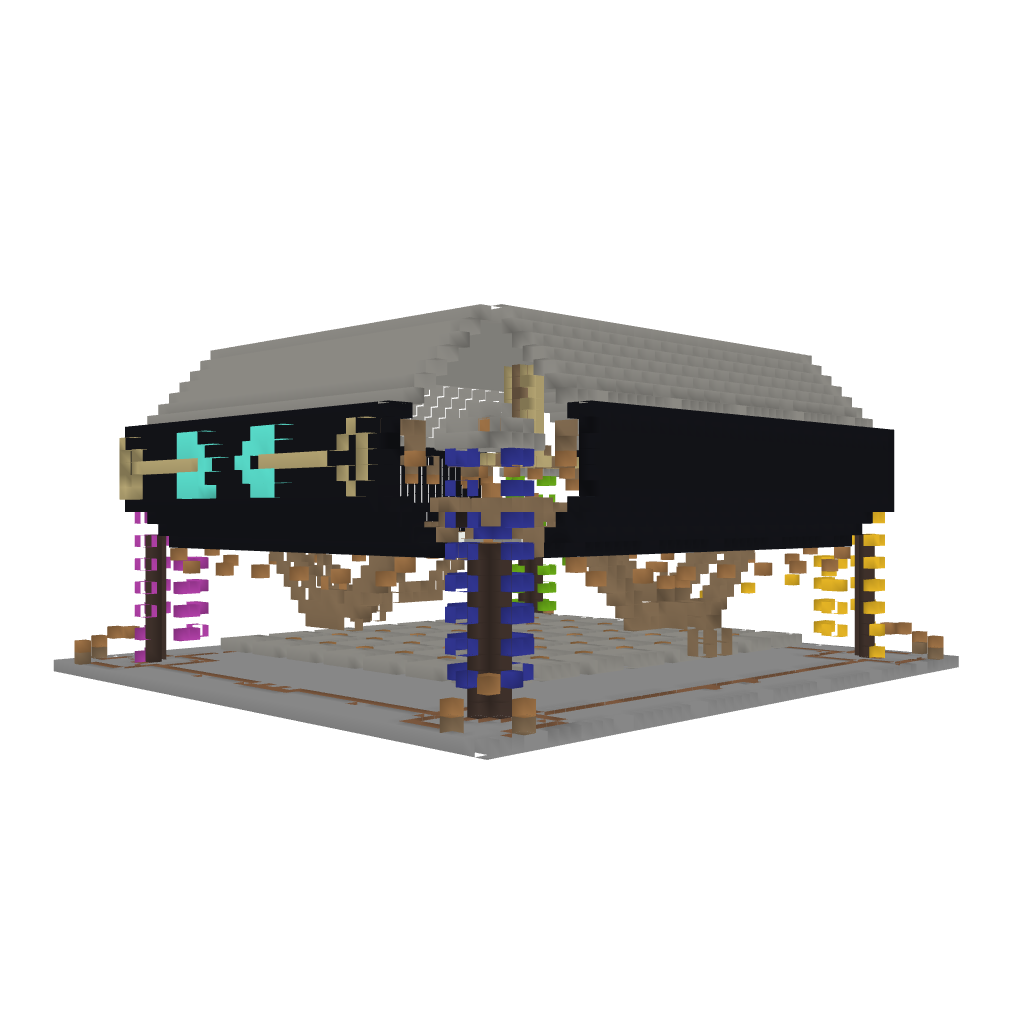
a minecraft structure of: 4 player Spleef Arena